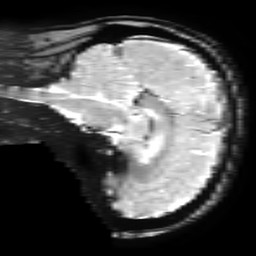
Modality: T2starw
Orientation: sagittal
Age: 49
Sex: female
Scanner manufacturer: ge
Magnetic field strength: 3 T
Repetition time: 0.65 s
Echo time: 0.02 s